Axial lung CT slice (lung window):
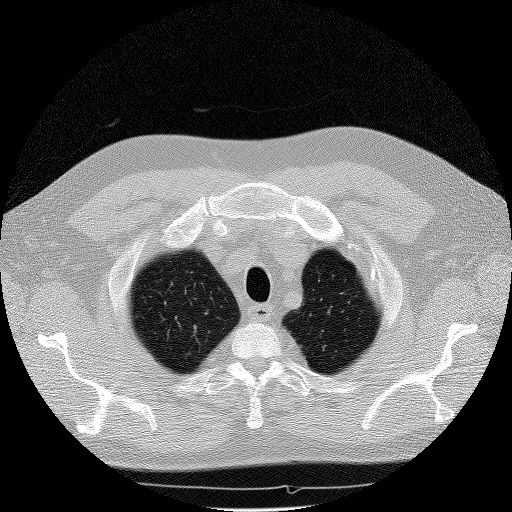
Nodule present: no